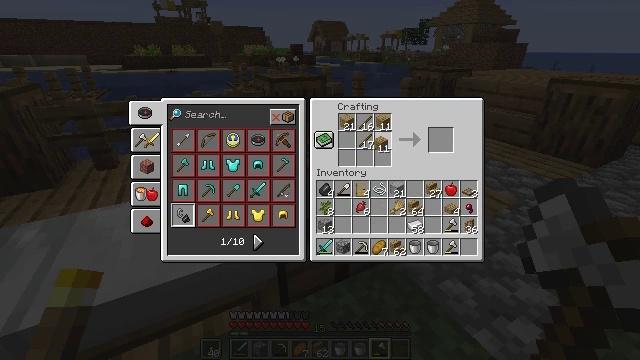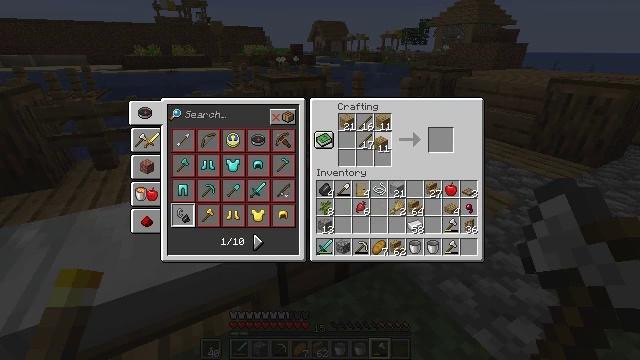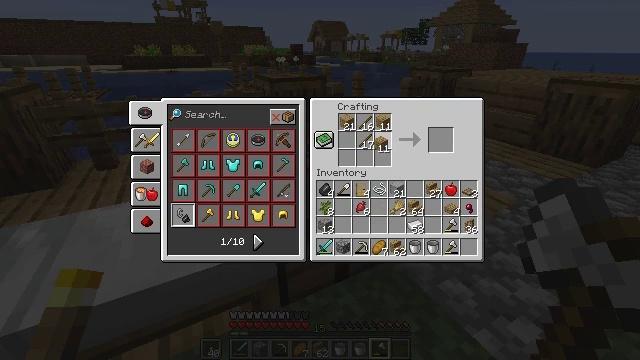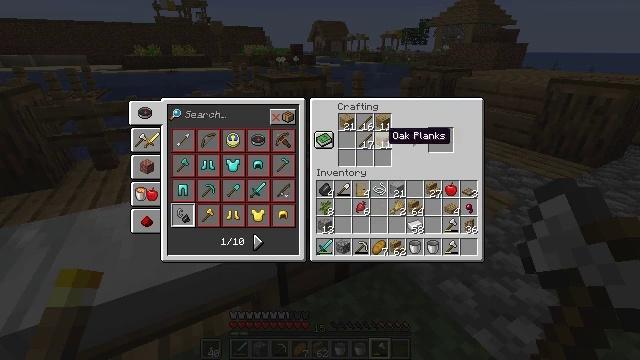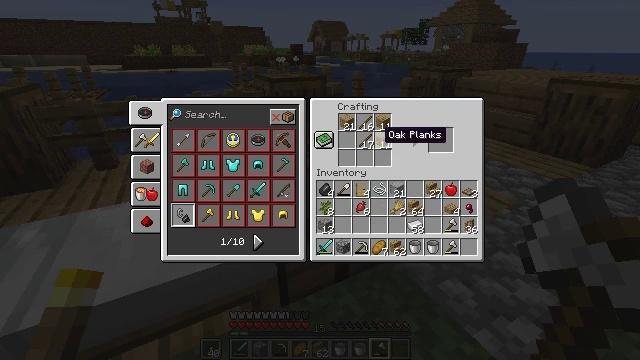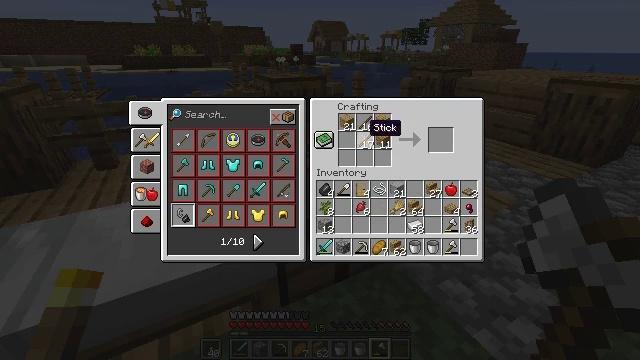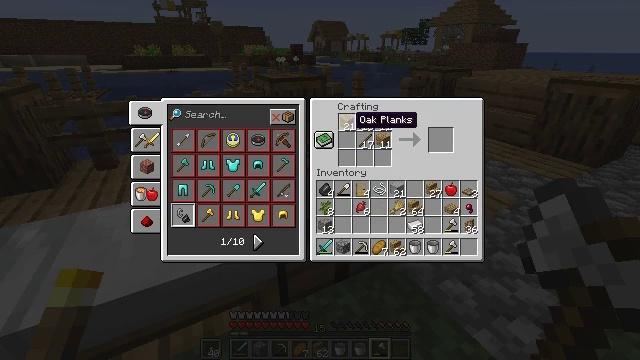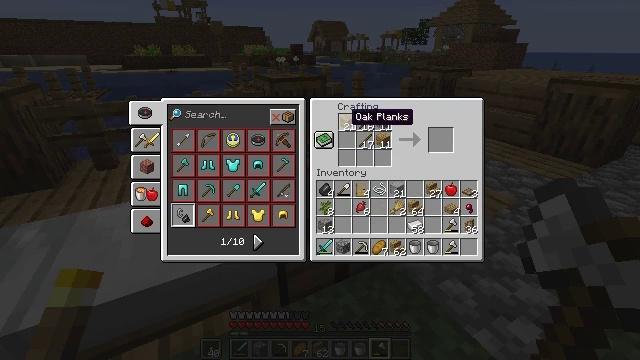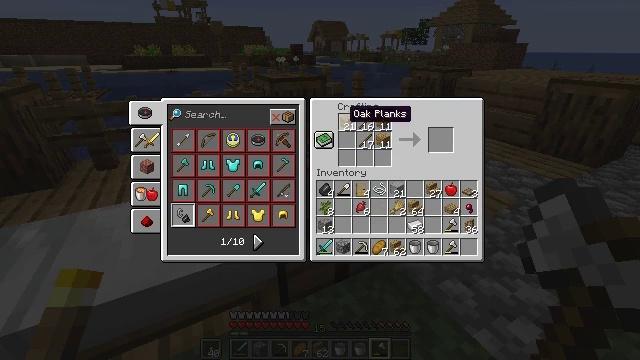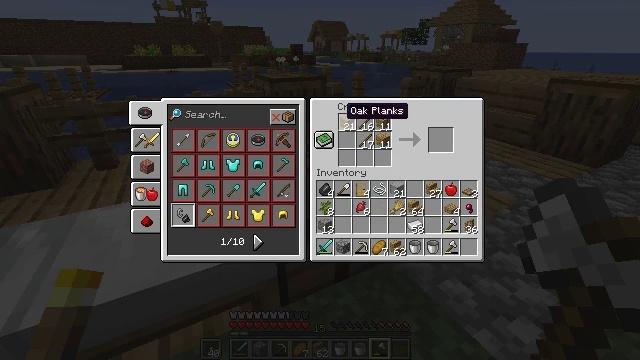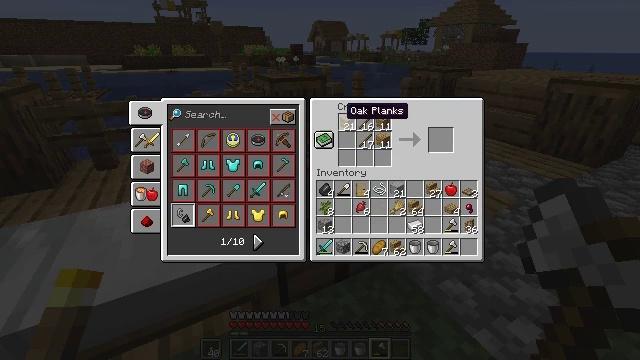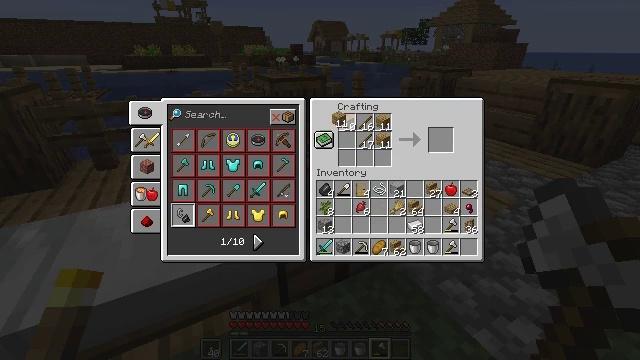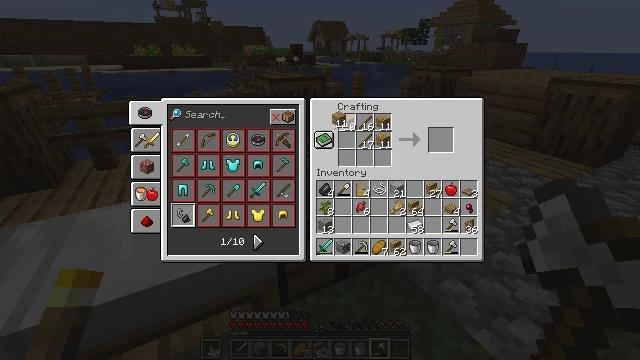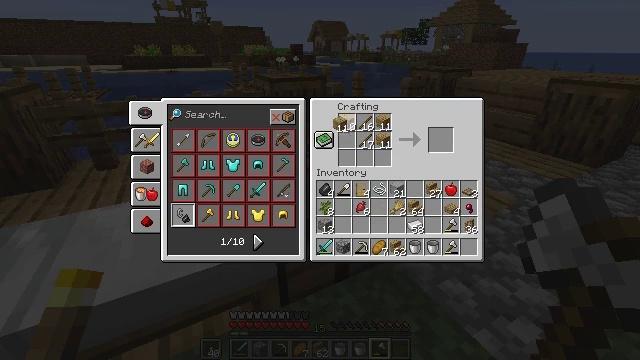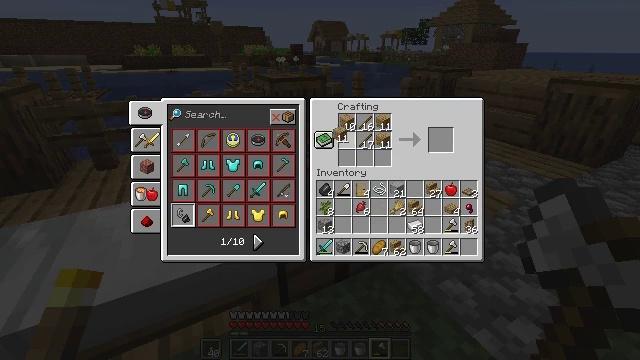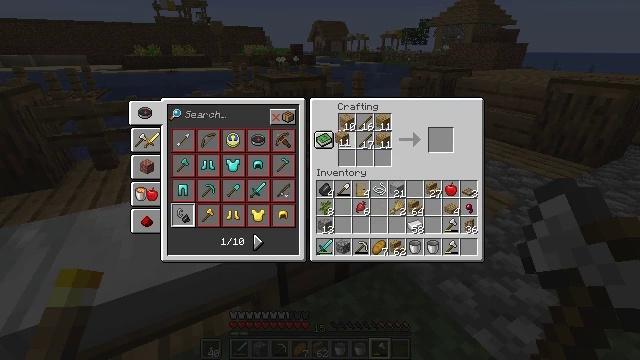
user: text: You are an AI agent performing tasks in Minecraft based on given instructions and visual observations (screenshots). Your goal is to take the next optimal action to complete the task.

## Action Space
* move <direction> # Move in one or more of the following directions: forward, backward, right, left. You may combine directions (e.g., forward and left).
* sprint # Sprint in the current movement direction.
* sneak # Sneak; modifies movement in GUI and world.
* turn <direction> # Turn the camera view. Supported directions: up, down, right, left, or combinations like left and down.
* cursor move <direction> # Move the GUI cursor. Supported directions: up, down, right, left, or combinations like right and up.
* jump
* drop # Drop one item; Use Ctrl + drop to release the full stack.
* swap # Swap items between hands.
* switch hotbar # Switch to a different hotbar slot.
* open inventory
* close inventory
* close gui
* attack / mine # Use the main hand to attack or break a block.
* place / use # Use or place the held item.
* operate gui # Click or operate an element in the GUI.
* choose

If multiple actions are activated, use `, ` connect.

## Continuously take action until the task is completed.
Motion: motion action
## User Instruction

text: Open the crafting table and craft an oak fence with planks and sticks.
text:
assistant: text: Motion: operate gui
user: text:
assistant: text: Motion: operate gui
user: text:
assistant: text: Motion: no_op
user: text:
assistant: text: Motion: no_op
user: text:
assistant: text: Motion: cursor move left
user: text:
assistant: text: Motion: cursor move left and up
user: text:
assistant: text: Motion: no_op
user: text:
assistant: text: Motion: no_op
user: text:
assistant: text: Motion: no_op
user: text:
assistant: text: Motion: no_op
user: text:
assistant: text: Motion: choose
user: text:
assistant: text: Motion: choose
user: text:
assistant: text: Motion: choose
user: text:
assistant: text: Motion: cursor move down
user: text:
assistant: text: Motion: no_op
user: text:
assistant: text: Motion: no_op
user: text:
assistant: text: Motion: operate gui
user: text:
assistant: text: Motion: operate gui
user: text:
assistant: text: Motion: operate gui
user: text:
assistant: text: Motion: no_op
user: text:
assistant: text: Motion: no_op
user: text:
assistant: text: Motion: cursor move right and down
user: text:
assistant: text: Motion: cursor move right and down
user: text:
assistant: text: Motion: cursor move right
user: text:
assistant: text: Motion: cursor move right
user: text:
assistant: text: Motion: no_op
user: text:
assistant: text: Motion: sneak
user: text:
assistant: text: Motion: sneak
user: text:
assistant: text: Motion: sneak
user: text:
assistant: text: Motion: sneak